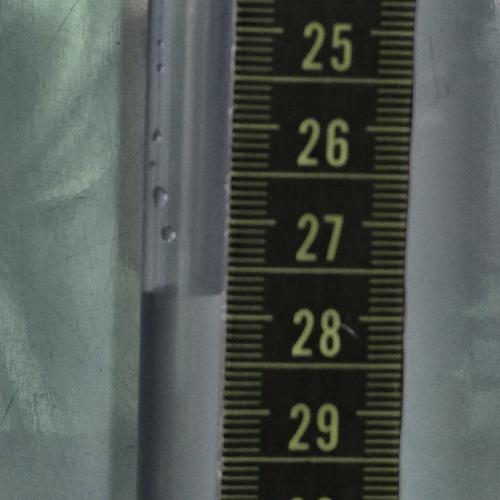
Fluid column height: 27.8 cm